Question: I was playing with Apps Script to try and add the value of a cell in a specific column (C4:C14) in my spreadsheet to cell C15 when there is a Note that says 'paid'
I read through the <URL>, but I am unable to set the sum based on the contents of the Insert Note on Google Sheets.
Here is the code I worked out so far as well as the screenshot of my sheet.

'''
function getPaid () {
var ss = SpreadsheetApp.getActiveSpreadsheet();
var sheet = ss.getSheets()[0];
var range = sheet.getRange("C4:C14");
var rangeval = range.getValues();
Logger.log(rangeval);
var comments = range.getNotes();
for (var i = 0; i > range.length; i++) {
if ( range.getNotes()[i] === "paid" ) {
sheet.getRange('C15').setValue(0 + rangeval[i]);
}
Logger.log(range.getNotes[i]);
}
Logger.log(comments);
}
'''
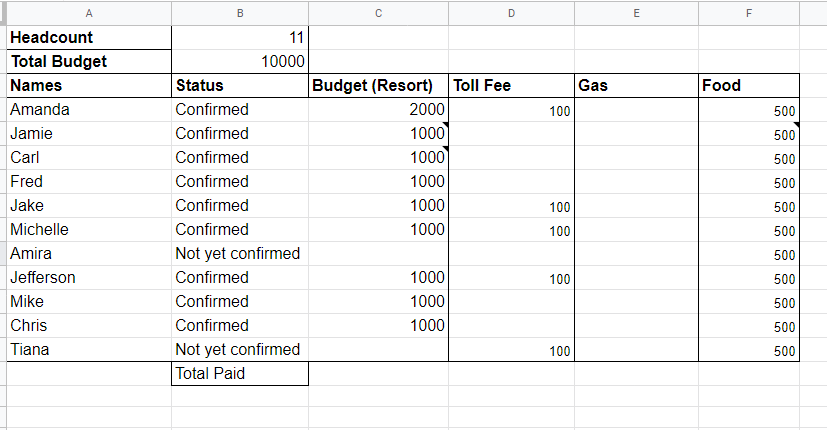
Answer: Here you go also I would suggest seeing if your blocks are being executed or not, for instance, your for loop was not being called due to the wrong variable. Also always remember Google sheets always return 2d Array.
'''
function getPaid () {
var ss = SpreadsheetApp.getActiveSpreadsheet();
var sheet = ss.getSheets()[0];
var range = sheet.getRange("C4:C14");
var rangeval = range.getValues();
var comments = range.getNotes();
var sum = 0;
for (var i = 0; i < rangeval.length; i++) {
if ( comments[i][0] === "paid" ) {
sum = sum+rangeval[i][0];
}
}
sheet.getRange('C15').setValue(sum)
}
'''